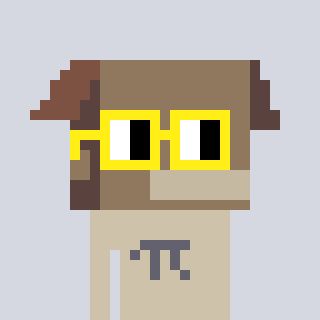
a pixel art character with square yellow glasses, a box-shaped head and a bege-colored body on a cool background